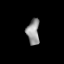
Tissue: lung
Cell type: Endothelial cells
Senescence score: 0.2303
Nuclear area (px): 315
Mean DAPI intensity: 148.057